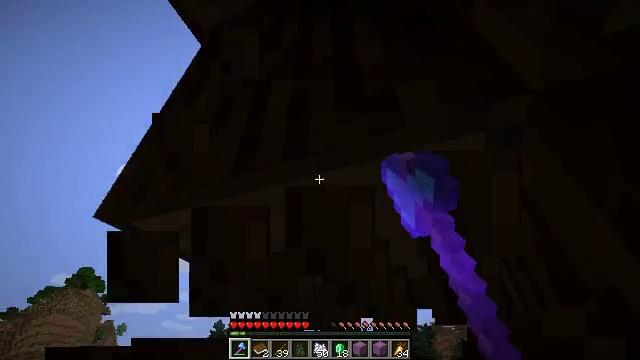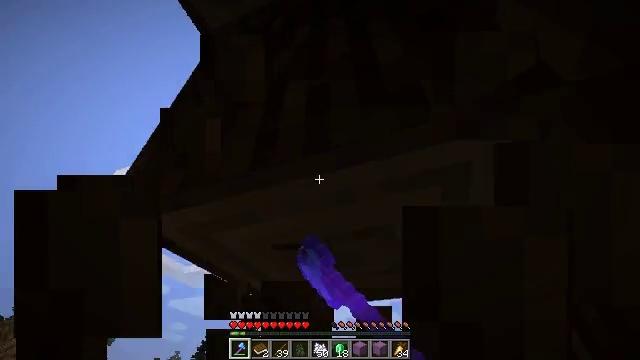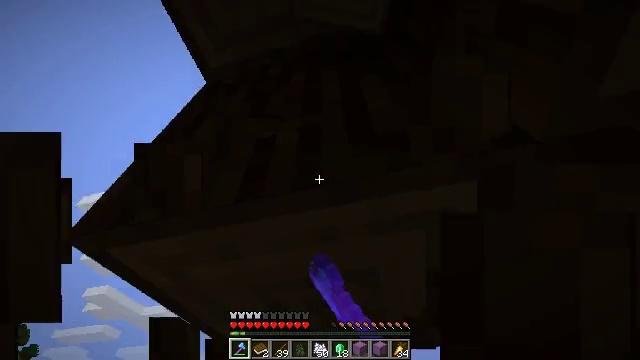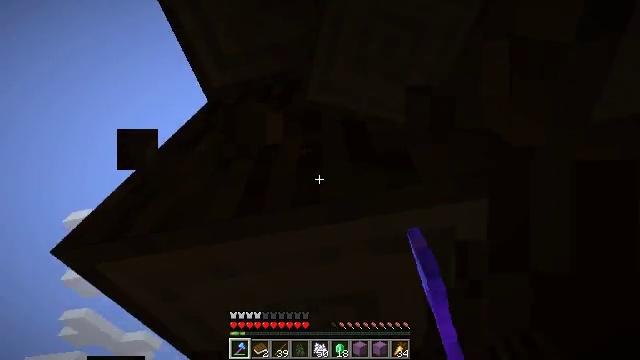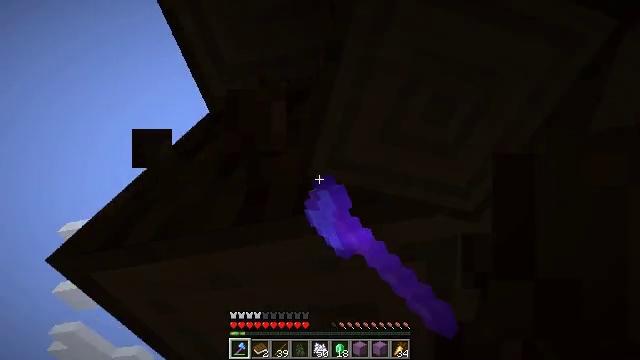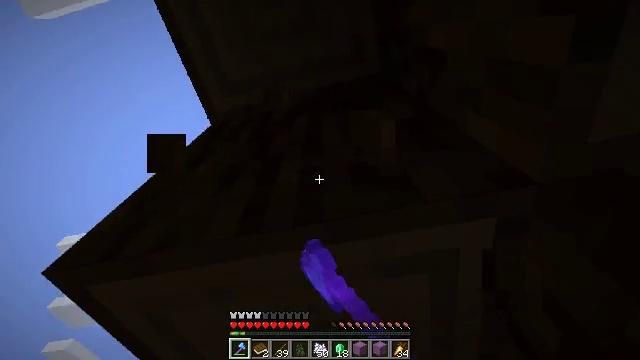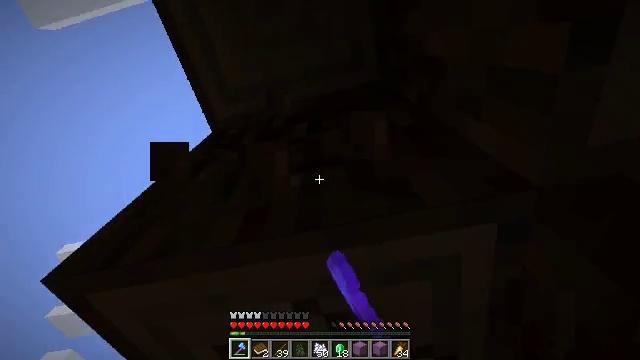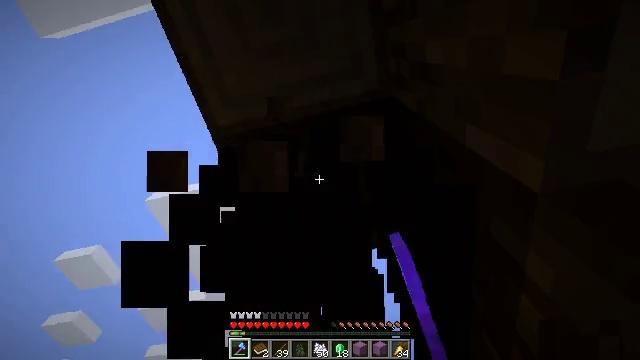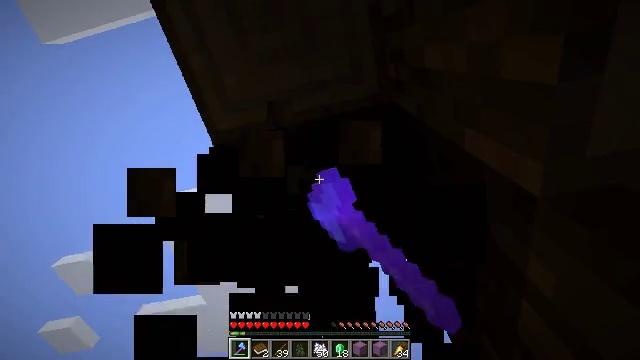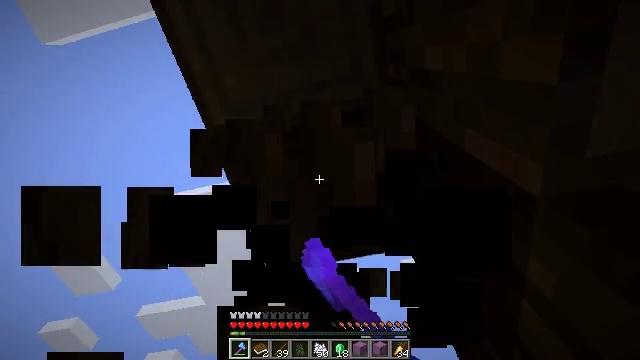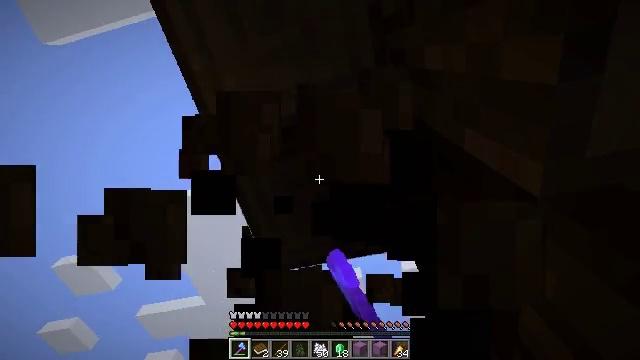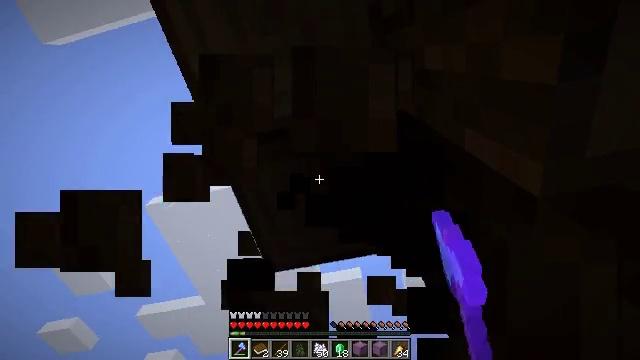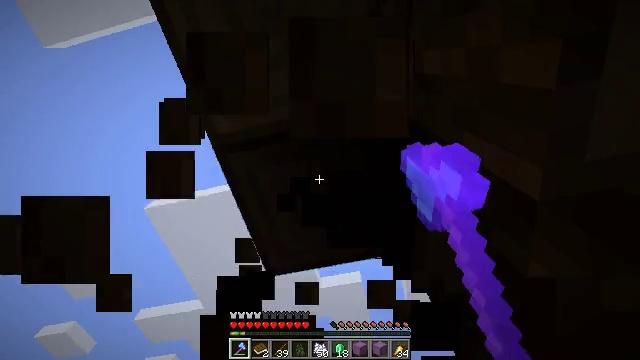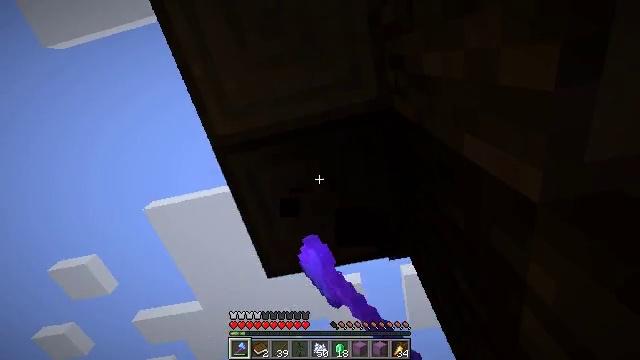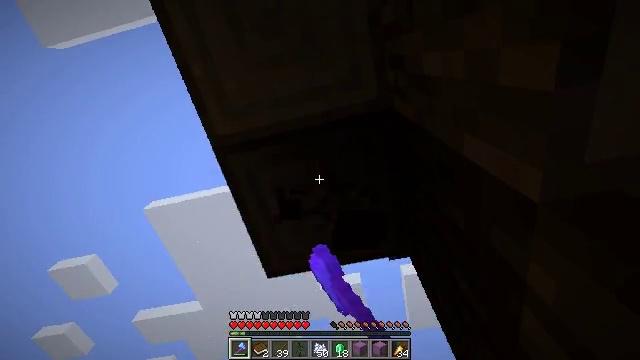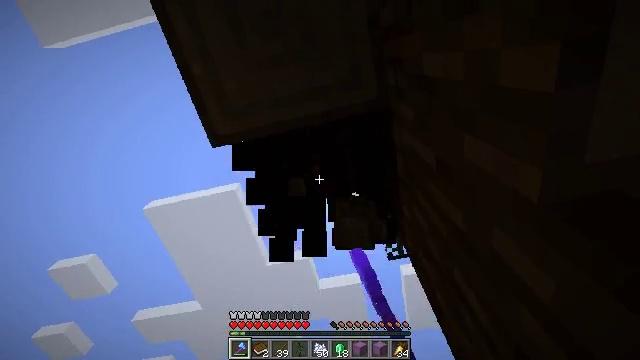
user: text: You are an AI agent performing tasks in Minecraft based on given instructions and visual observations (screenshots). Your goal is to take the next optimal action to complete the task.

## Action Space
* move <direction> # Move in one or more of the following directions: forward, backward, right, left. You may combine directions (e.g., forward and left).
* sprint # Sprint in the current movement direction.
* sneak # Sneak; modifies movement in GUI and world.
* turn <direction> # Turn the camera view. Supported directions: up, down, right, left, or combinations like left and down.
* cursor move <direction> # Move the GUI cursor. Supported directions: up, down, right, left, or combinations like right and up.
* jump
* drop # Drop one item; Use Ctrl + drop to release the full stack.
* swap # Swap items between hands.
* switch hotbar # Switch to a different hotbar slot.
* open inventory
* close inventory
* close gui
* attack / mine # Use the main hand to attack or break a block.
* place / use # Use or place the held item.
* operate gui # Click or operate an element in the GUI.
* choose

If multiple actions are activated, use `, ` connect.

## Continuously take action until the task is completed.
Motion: motion action
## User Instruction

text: Collect spruce log for building materials.
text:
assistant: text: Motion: turn right and up, attack / mine
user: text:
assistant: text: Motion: turn right and up, attack / mine
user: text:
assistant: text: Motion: turn right and up, attack / mine
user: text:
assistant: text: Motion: turn up, attack / mine
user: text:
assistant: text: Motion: turn up, attack / mine
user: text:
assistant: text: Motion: turn up, attack / mine
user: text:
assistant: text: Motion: turn up, attack / mine
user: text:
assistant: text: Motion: turn up, attack / mine
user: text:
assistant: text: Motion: attack / mine
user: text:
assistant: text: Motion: attack / mine
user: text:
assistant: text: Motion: attack / mine
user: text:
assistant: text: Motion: attack / mine
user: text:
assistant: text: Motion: attack / mine
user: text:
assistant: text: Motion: attack / mine
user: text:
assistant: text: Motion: attack / mine
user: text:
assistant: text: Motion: move forward, turn right and down, attack / mine
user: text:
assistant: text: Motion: move forward, turn right and down, attack / mine, jump
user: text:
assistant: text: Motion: move forward, turn right and down, attack / mine, jump
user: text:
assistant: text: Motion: move forward, turn right and down, attack / mine, jump
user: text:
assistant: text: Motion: move forward, turn right and down, attack / mine
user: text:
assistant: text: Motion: move forward, turn down, attack / mine
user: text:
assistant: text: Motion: move forward, turn right and down, attack / mine
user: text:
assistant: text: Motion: move forward and move left, turn right and down, attack / mine
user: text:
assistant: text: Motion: move forward and move left, turn right and down, attack / mine
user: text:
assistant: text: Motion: move forward and move left, turn right, attack / mine
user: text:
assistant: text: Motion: move forward, turn right, attack / mine
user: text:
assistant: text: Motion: turn right, attack / mine
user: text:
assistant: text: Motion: turn right and up, attack / mine
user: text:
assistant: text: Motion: turn up, attack / mine
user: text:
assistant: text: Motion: move forward, attack / mine